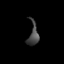
Tissue: lung
Cell type: Epithelial cells
Senescence score: 0.2296
Nuclear area (px): 219
Mean DAPI intensity: 69.886